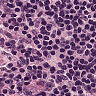
Metastatic tissue present: no